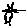
Label: cat